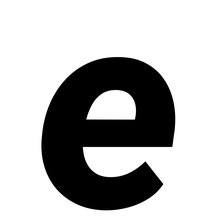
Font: Roboto-Italic_ExtraBold_Italic